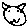
Label: cat